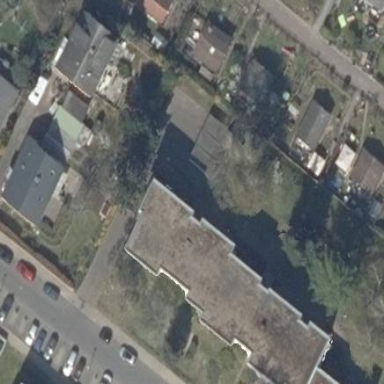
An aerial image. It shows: Building with apartments and flat roof.